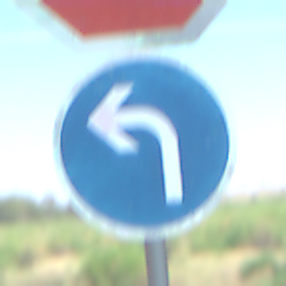
Verkehrszeichen: VorgeschriebeneFahrtrichtungLinks
Zusatzzeichen oben: Stop
Umgebung: Outdoor, Special
Tageszeit: MorningAfternoon
Wetter: Clear
Licht: Natural
Jahreszeit: NotSpecified
Kontrast: HighContrast